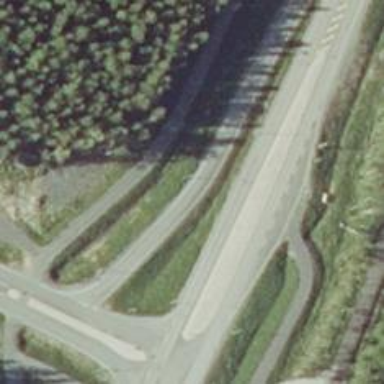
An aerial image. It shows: Trunk link highway.